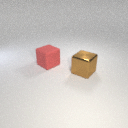
large red rubber cube behind large brown metal cube